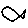
Label: fish